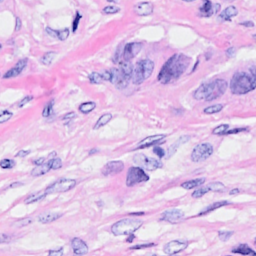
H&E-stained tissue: Breast